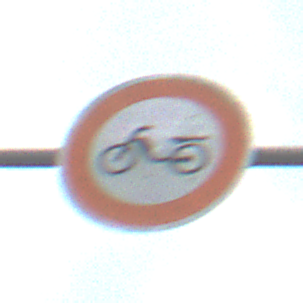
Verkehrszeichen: VerbotMofas
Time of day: MorningAfternoon
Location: Outdoor (Nature)
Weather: PartlyCloudy
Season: NotSpecified
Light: Natural